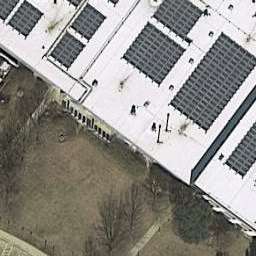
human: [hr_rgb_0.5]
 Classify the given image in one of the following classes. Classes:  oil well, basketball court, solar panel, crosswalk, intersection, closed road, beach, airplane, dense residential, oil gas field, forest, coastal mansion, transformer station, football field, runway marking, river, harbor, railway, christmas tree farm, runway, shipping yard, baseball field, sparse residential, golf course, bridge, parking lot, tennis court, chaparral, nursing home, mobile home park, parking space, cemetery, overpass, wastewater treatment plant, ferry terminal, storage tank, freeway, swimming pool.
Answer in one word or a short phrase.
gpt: solar panel